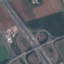
Land use / land cover class: Highway